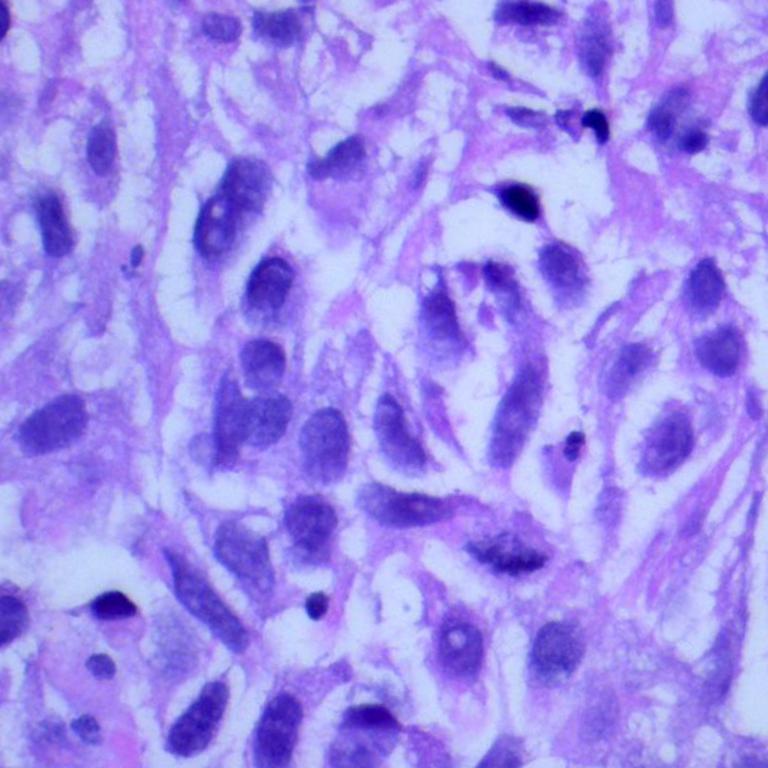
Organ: lung
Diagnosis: squamous carcinomas